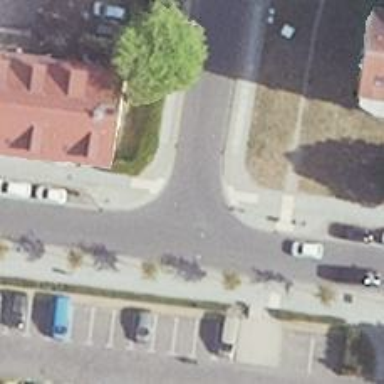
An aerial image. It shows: Uncontrolled crossing on the road.